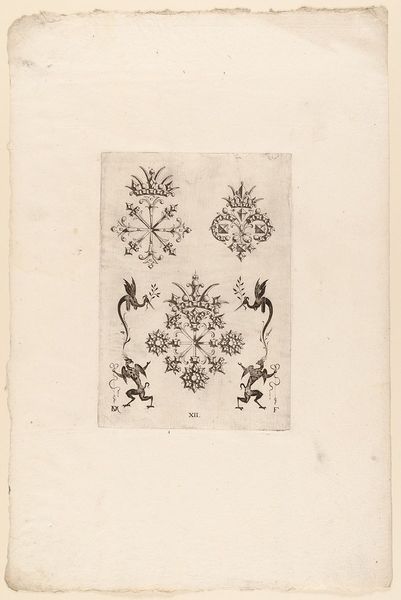
Titel: Drei Broschen
Künstler: Daniel Mignot
Standort: Hamburg
Institution: Museum für Kunst und Gewerbe Hamburg
Schlagwörter: weiß, schmuck, schwarz, zeichnung, blatt, brosche, krone, renaissance, grafik, graphik, könig, ornamente, fotografie, photographie, spange, schnalle, buch, druckgraphik, druckgrafik, stich, gestalten, deckblatt, kunstgewerbe, fabelwesen, kupferstich, kunsthandwerk, ungeheuer, monster, groteske, fabeltier, fabeltiere, goldschmiedearbeit, gerippt, zwitterwesen, monstrum, juwelen, reproduktionen, industriedesign, druckerzeugnisse, schweifwerk, büttenpapier, ornamentstich, vorlageblätter, wei�, dekcblatt, sysmbol